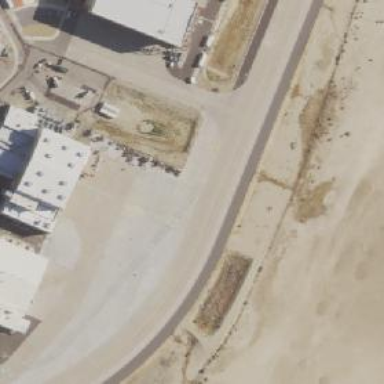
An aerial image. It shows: Image of taxiway at airport.